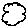
Label: cloud